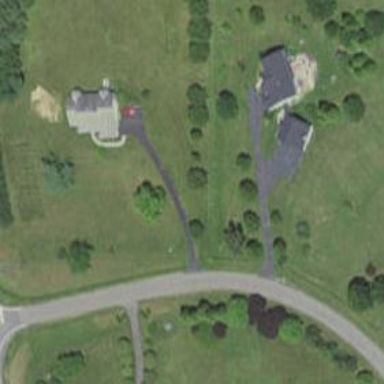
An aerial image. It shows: Driveway leading to service road.